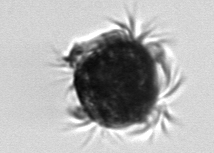
Label: Mesodinium